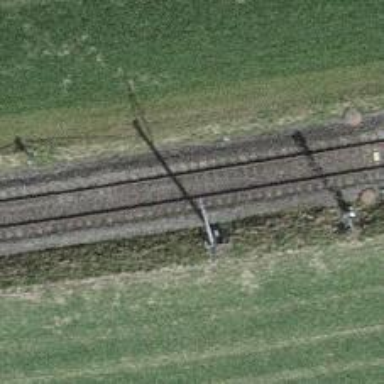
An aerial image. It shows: Single-track railway with electrified contact lines.